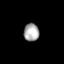
Tissue: lung
Cell type: T cells
Senescence score: 0.2364
Nuclear area (px): 268
Mean DAPI intensity: 168.582